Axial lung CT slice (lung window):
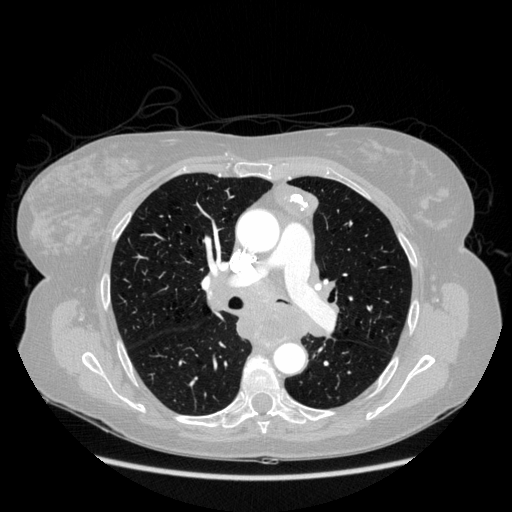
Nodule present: no